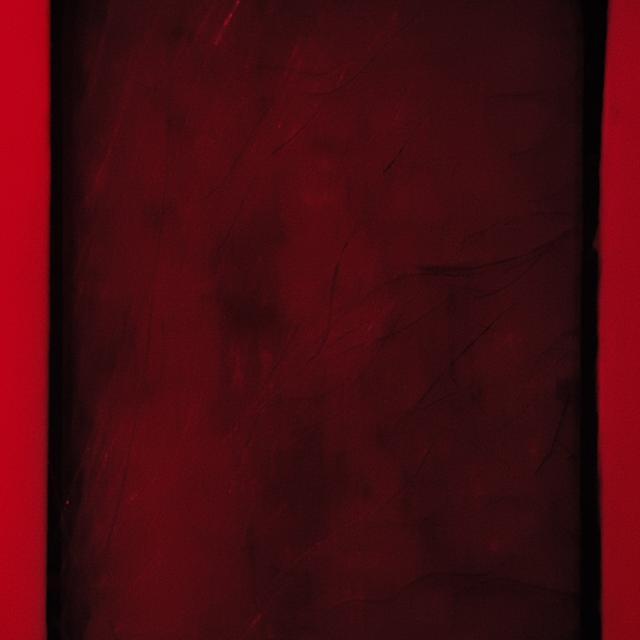
Canine fungal skin infection — characterized by alopecia, scaling, crusting, and circular lesions. Common agents include Malassezia and Candida species.